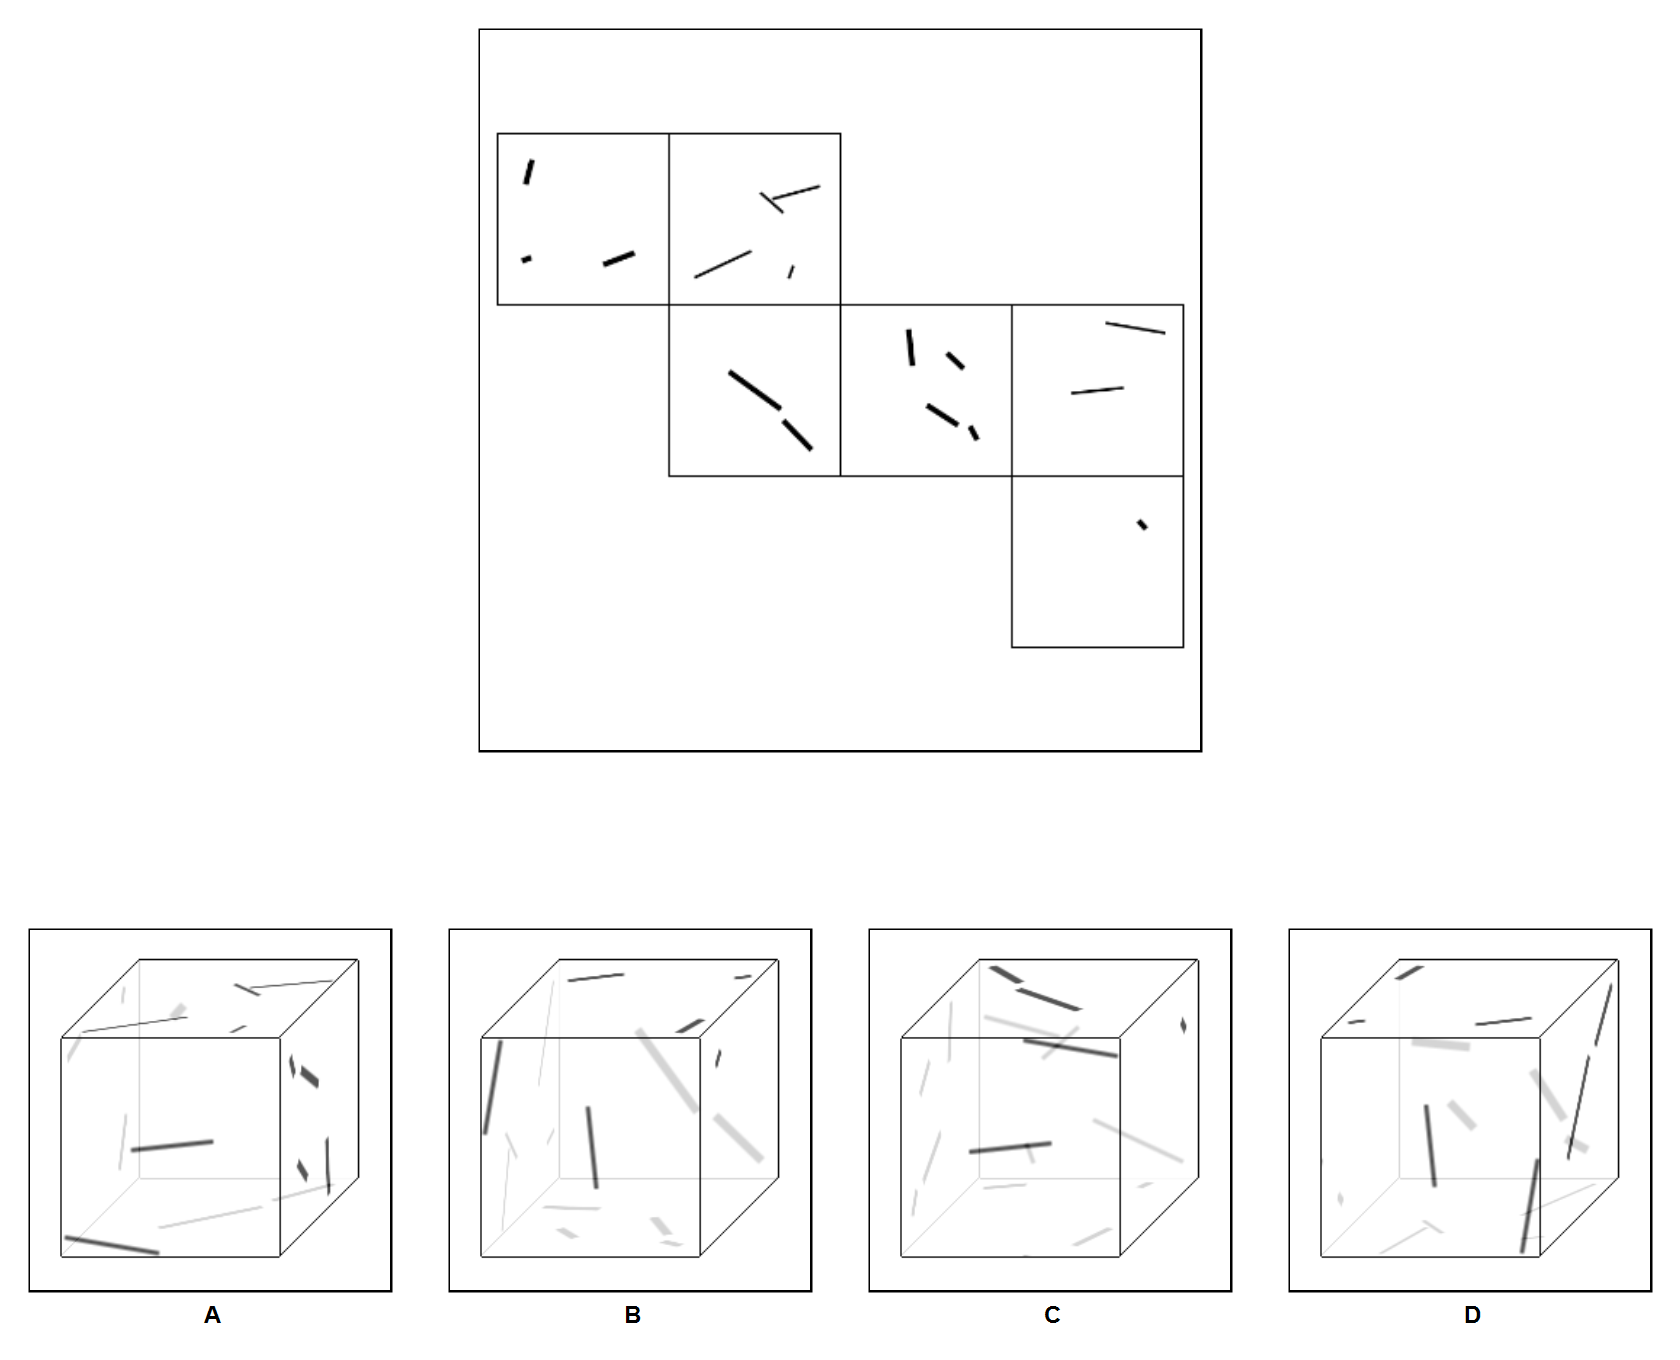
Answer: B